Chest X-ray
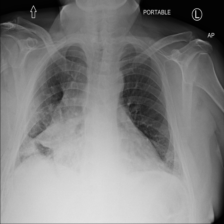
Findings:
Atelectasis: negative
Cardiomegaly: negative
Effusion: negative
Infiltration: positive
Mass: negative
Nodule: negative
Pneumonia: negative
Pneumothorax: negative
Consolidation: negative
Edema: negative
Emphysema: positive
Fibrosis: negative
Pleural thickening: negative
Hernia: negative